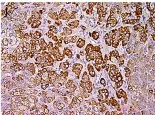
Expression of CYP11B1/2 in three nodules of patients. Histological and immunohistochemical staining of three nodules (N1, nodule 1; N2, nodule 2; N3, nodule 3) of this patient and cortisol-producing adenoma from another patient (control, as a reference for positive CYP11B2 staining). CYP11B2: immunohistochemical staining of aldosterone synthase.
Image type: pathology (immunostaining)